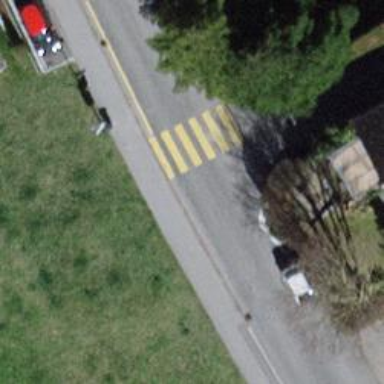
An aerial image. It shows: Uncontrolled road crossing.